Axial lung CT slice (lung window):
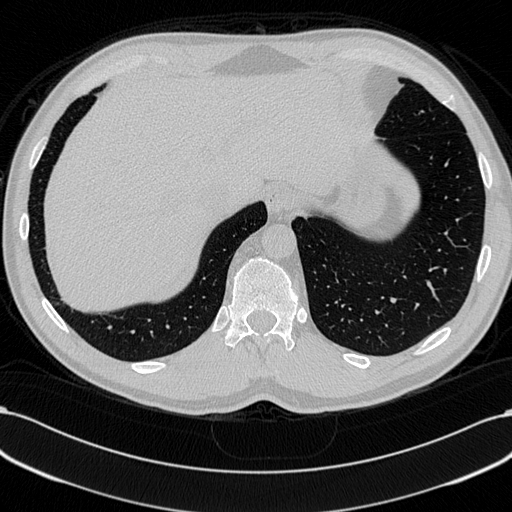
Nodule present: no